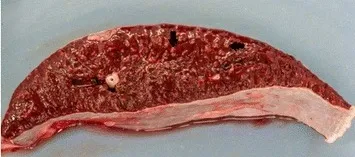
Spleen cut surface - the red pulp has a diffuse brick red to brownish discolouration and there is an increased prominence of lymphoid follicles in the white pulp (arrows).
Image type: medical_photograph (other_medical_photograph)